Field crop: maize
Growth stage: 2
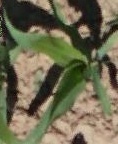
Species: maize